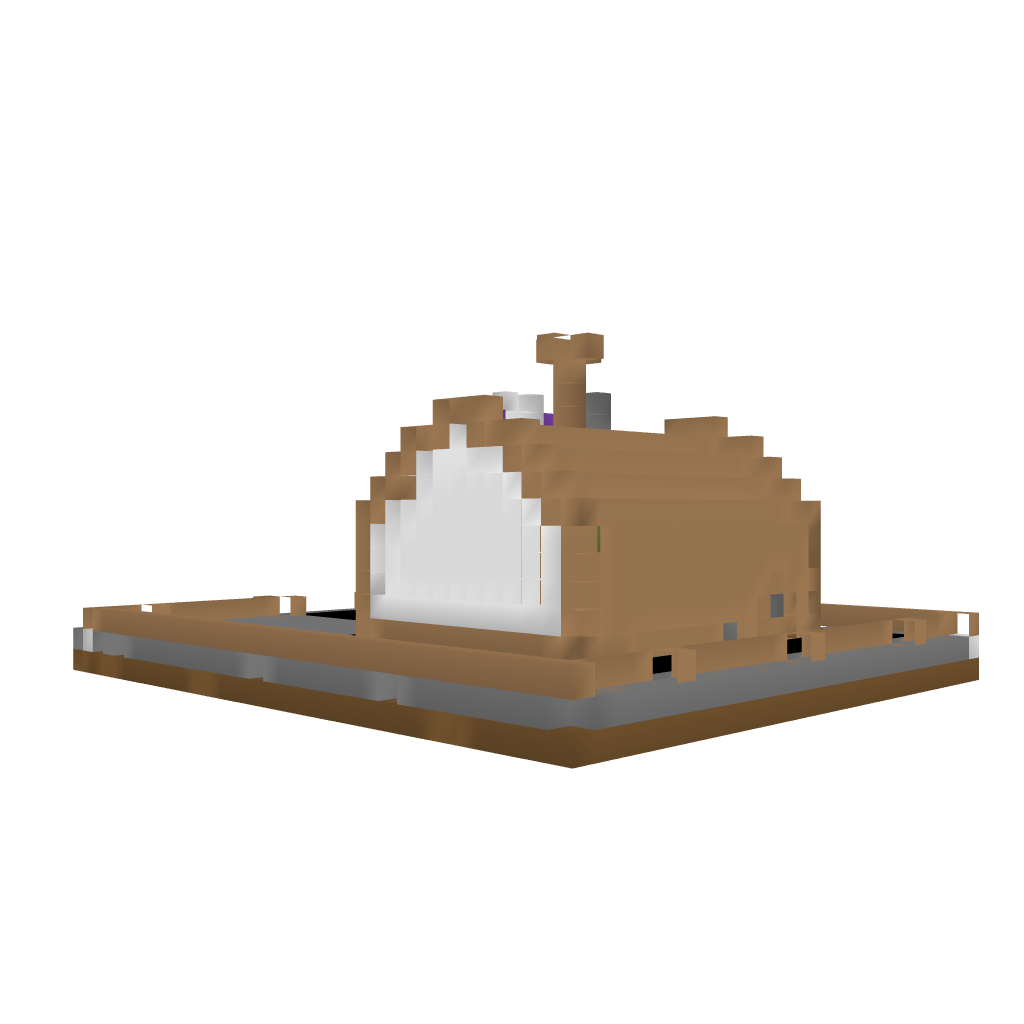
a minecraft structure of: The Krusty Krab good quality